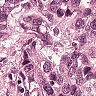
Metastatic tissue present: yes